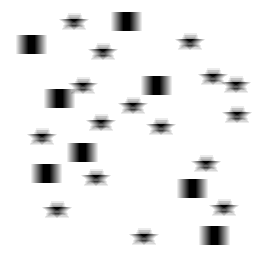
Squares: 8
Triangles: 0
Stars: 16
Total shapes: 24